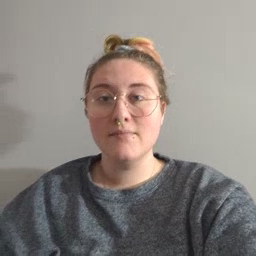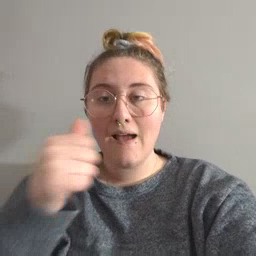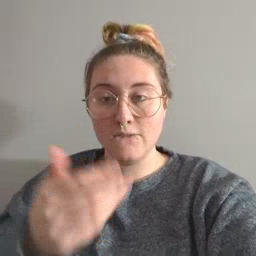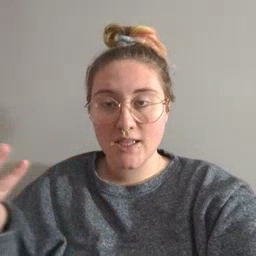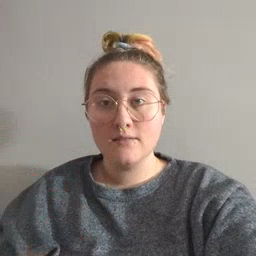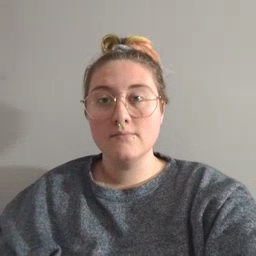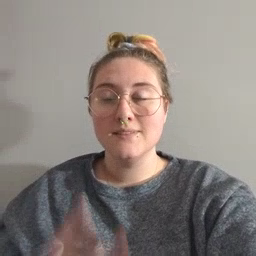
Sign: every